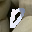
Label: 0